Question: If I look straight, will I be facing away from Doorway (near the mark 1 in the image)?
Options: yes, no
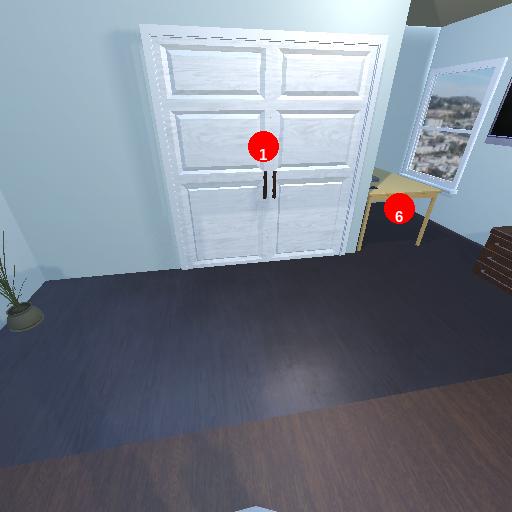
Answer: yes